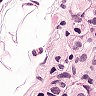
Metastatic tissue present: yes